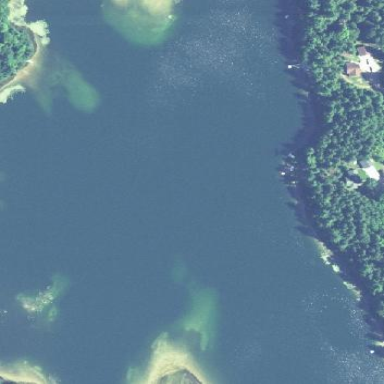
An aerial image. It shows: Lake with natural water.